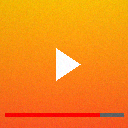
Screen state: on